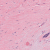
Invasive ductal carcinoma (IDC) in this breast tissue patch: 0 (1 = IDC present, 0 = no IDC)